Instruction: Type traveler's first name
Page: traveler
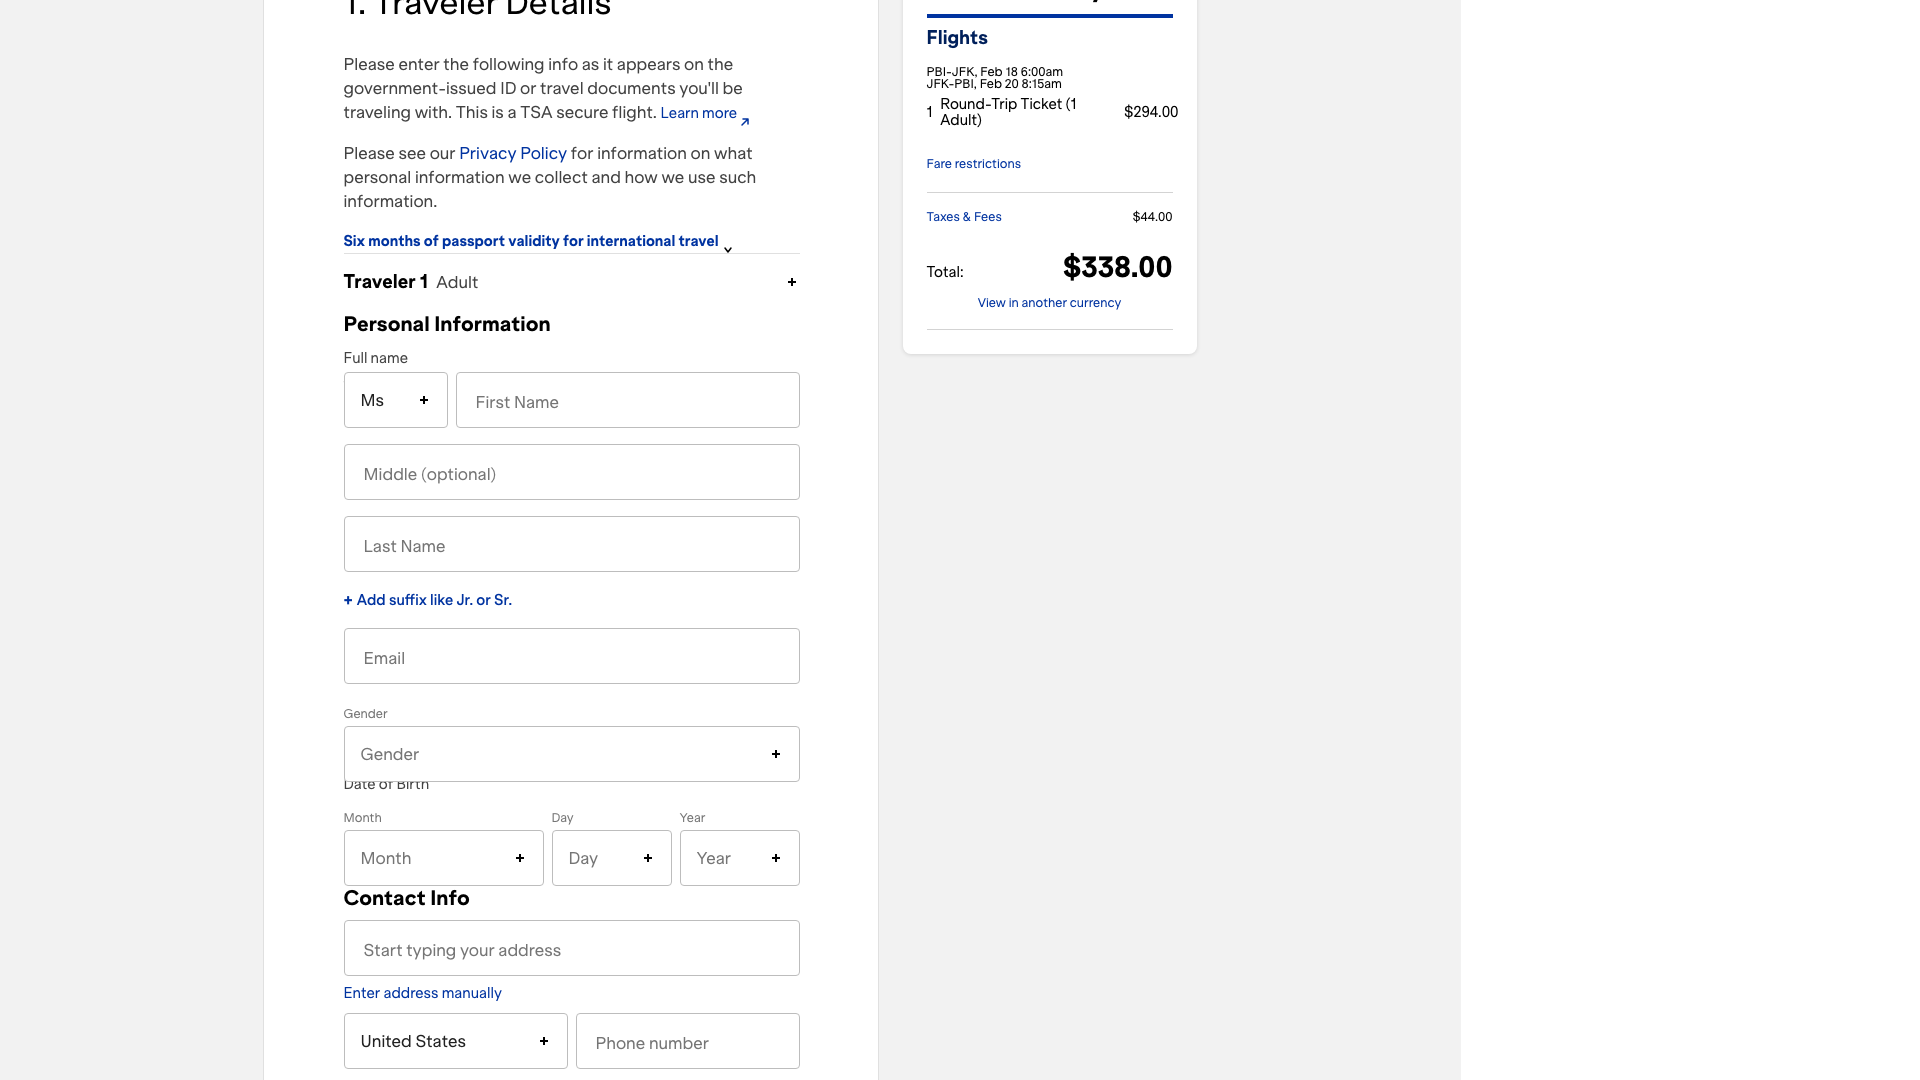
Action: type